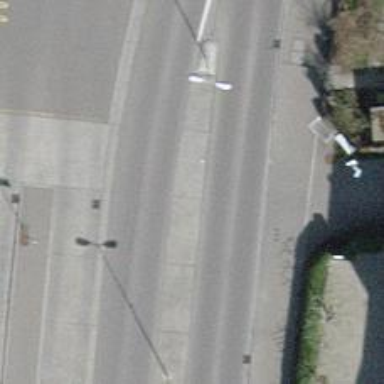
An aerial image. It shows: Secondary road with asphalt surface. There is sidewalk on the left side.